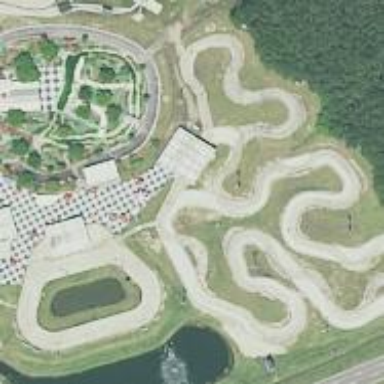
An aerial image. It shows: Motor sport raceway.